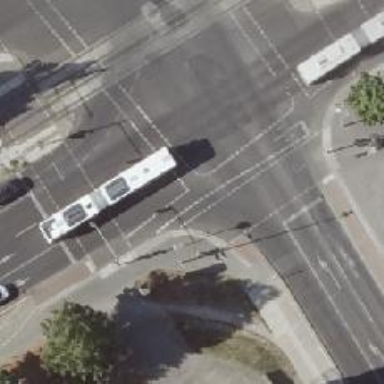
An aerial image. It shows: Cycleway with asphalt surface. There is crossing with traffic signals for cyclists.